Interaction volume radius: 10 \u00c5
Interaction volume height: 15 \u00c5
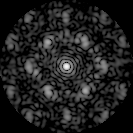
Disorder parameter: 0.6072